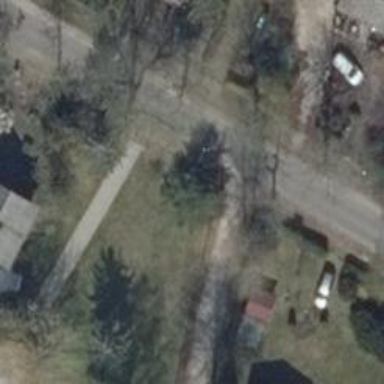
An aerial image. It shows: Residential road with compacted surface.